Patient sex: F
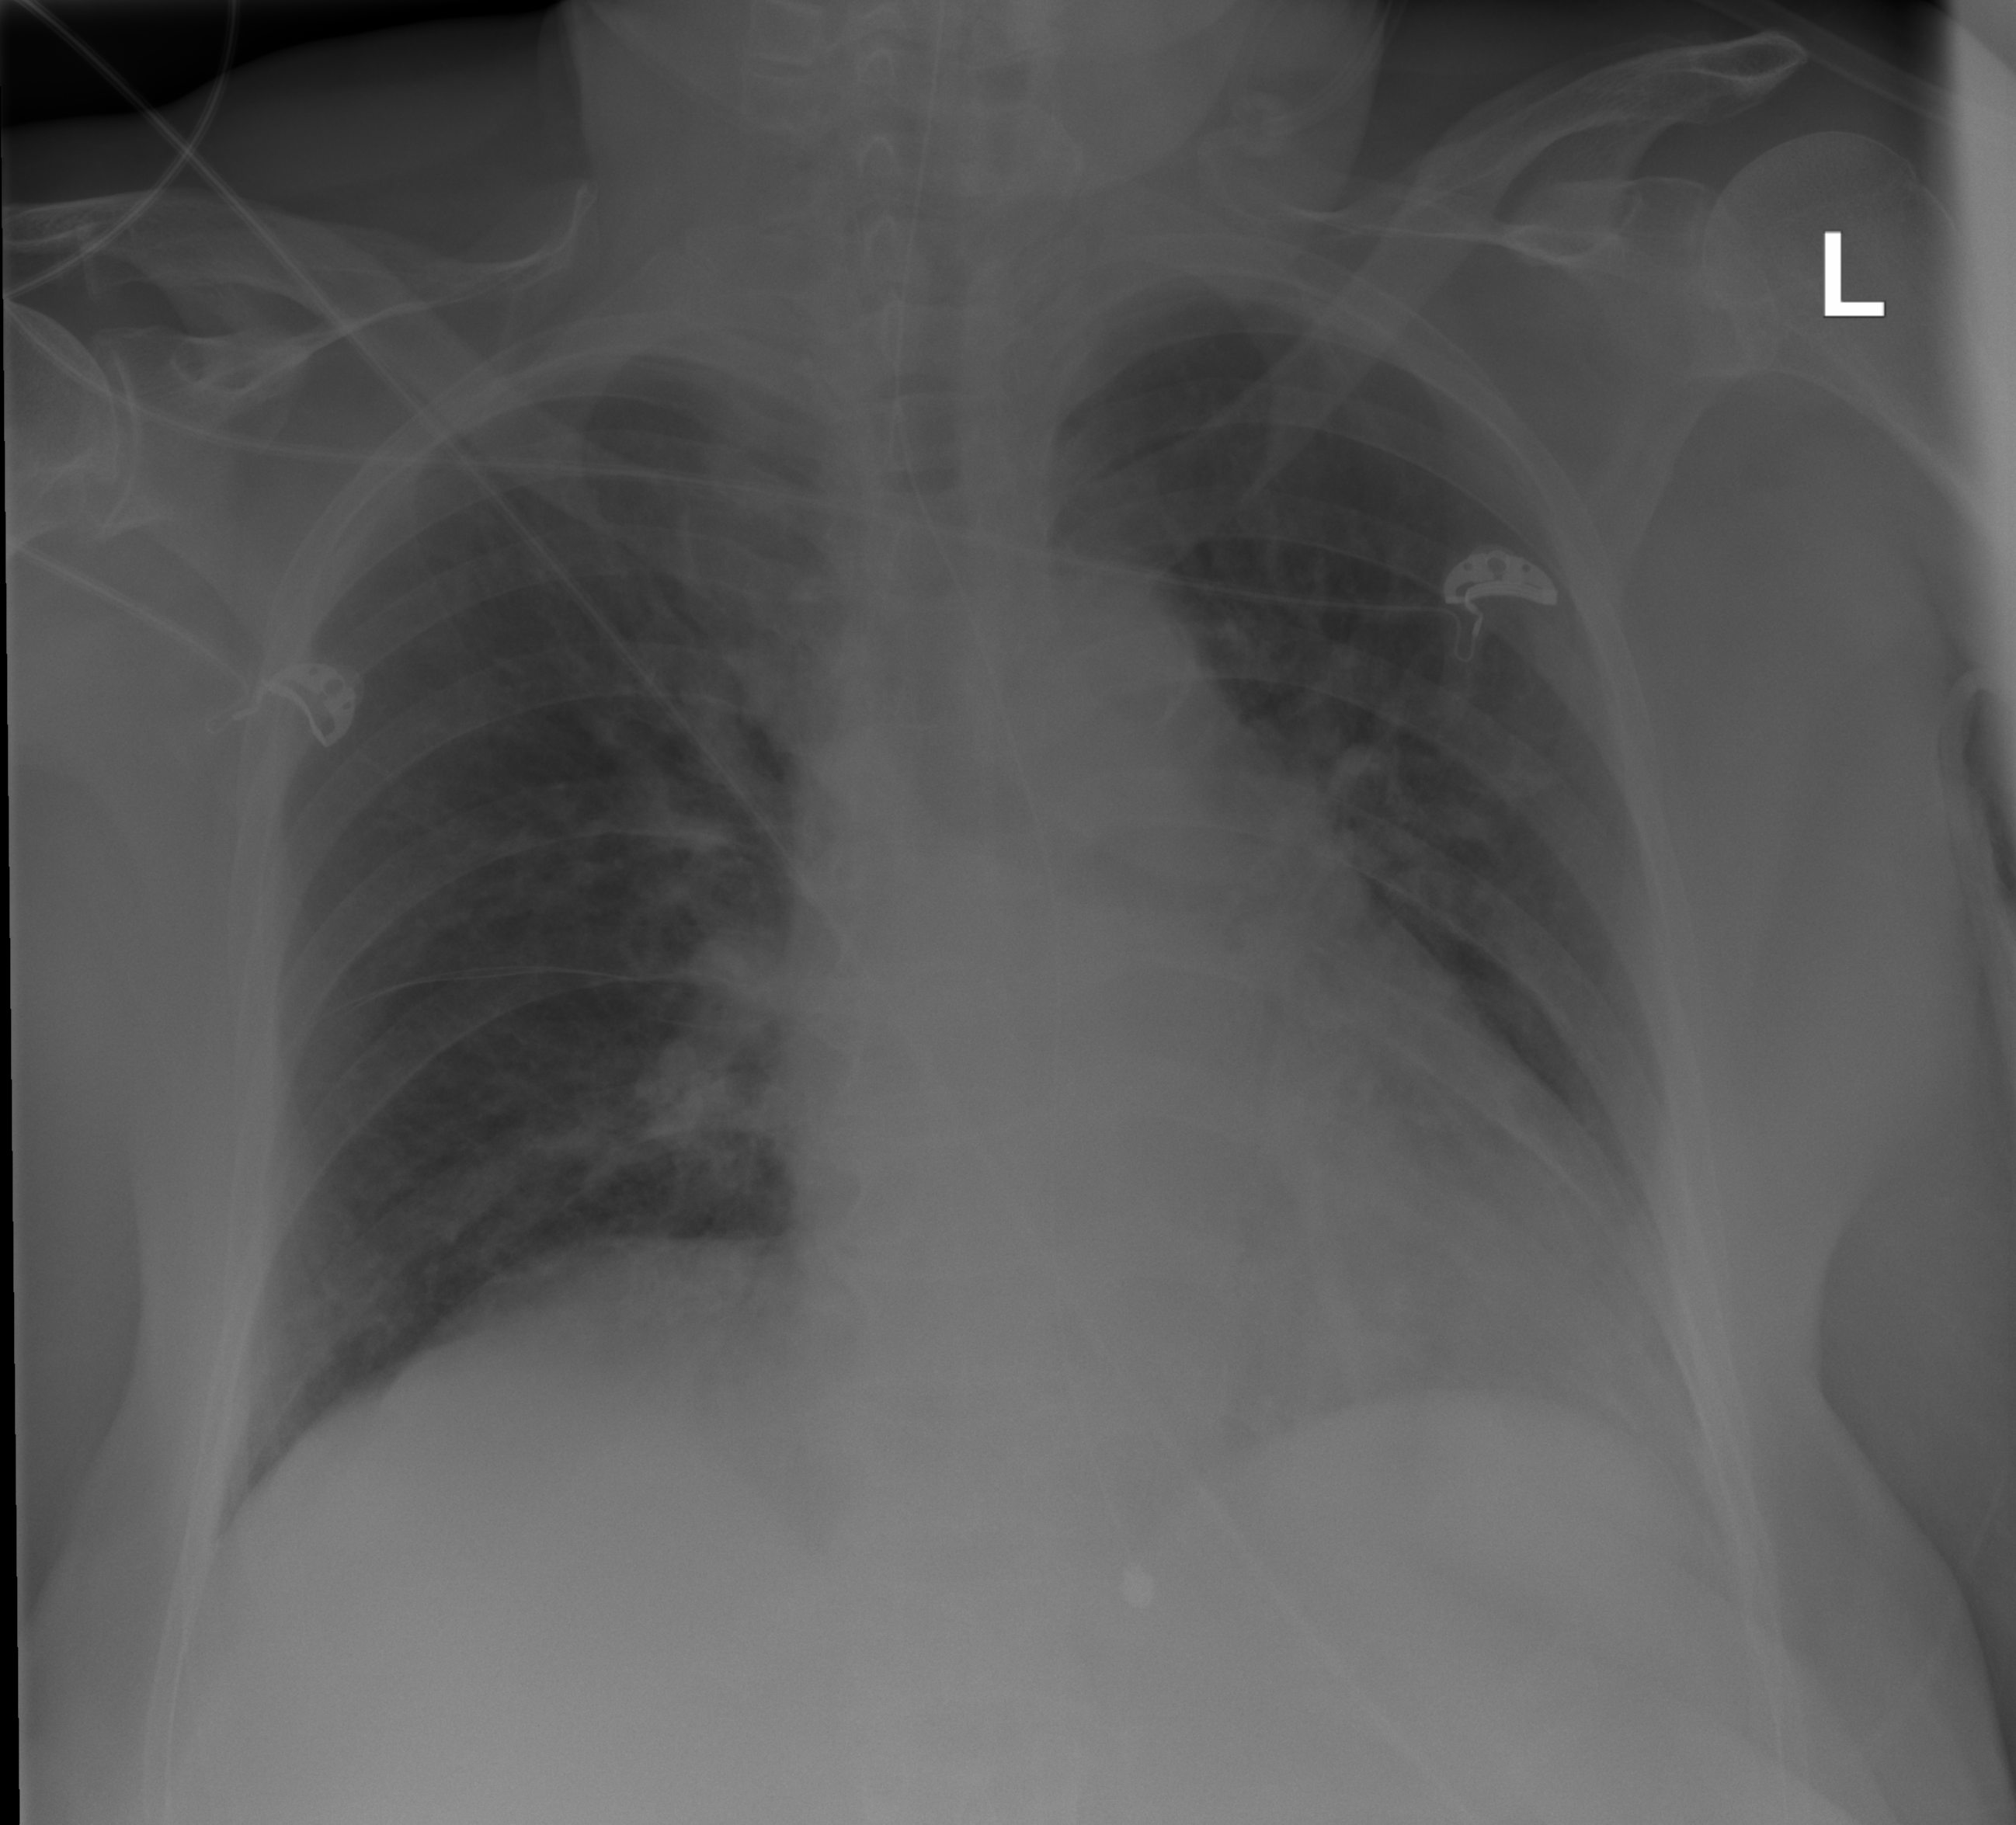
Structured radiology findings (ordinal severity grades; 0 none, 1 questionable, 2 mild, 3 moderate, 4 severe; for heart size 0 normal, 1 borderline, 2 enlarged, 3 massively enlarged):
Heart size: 2
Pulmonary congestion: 2
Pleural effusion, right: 0
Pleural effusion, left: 0
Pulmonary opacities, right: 2
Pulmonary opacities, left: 2
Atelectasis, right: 0
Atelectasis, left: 2